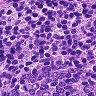
Metastatic tissue present: no